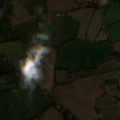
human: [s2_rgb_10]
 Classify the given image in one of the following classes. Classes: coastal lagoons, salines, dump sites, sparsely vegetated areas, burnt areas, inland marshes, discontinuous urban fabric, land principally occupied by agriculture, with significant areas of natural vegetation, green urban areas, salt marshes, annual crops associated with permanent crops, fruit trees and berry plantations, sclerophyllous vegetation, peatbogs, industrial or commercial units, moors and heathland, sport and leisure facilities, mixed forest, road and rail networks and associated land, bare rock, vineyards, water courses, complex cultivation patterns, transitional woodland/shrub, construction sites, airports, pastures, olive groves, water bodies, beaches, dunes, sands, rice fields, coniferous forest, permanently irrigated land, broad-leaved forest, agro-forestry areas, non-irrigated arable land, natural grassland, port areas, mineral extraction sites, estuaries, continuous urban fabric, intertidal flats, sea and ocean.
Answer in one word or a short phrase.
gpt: non-irrigated arable land, pastures